Interaction volume radius: 5 \u00c5
Interaction volume height: 10 \u00c5
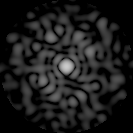
Disorder parameter: 0.8349